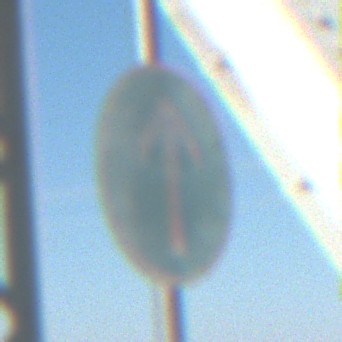
Verkehrszeichen: VorgeschriebeneFahrtrichtungGeradeaus
Umgebung: Outdoor, Special
Tageszeit: MorningAfternoon
Wetter: Clear
Licht: Natural
Jahreszeit: NotSpecified
Kontrast: HighContrast